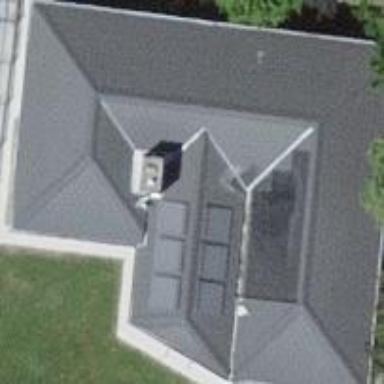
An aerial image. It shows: Building with tile roof.